Question: I have a profiler trace running on a sql server that is creating trace files of 200 mb each. This is eating up the drive space. Before stopping or making any change in the trace, I want to know who created this trace.
Trace Files Snapshot is attached.

Also, How can I reduce this?
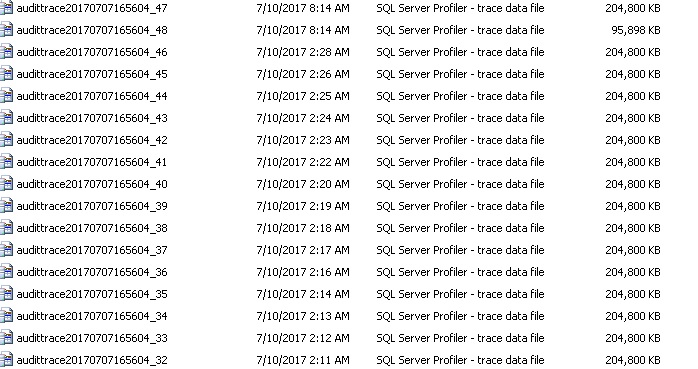
Answer: It will be recorded in SQLErrorlog.I just ran SQLProfiler and i got below message..
> SQL Trace ID 2 was started by login "rgaccount"
Reducing the size can be done by reducing the number of events captured or duration